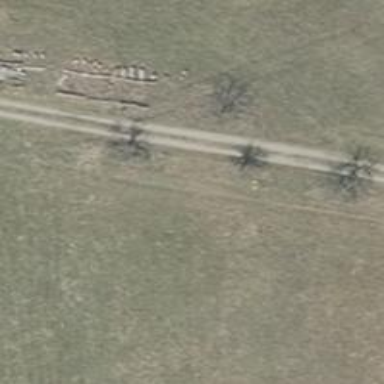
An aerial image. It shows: Sandy track road with grade4 tracktype.